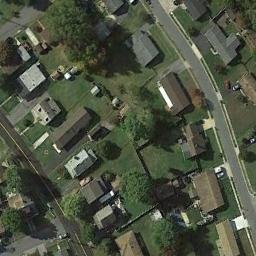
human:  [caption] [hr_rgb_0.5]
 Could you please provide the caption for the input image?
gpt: There are a lot of trees in the medium-sized residential area .

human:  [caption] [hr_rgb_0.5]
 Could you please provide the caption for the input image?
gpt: The medium residential area has some neatly arranged houses and trees on the grass and two roads go through the medium residential area .

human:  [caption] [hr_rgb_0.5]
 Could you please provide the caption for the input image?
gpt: A lot of buildings are in medium residential area .

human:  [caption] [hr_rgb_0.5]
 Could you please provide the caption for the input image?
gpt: The medium residential is on the grass next to the road .

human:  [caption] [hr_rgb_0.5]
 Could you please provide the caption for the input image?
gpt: There are many buildings on green lawns on the medium residential area .